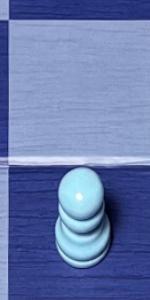
Label: Pawn_White